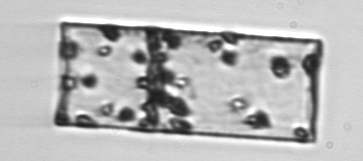
Label: Guinardia_flaccida